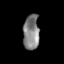
Tissue: lung
Cell type: T cells
Senescence score: 0.1456
Nuclear area (px): 552
Mean DAPI intensity: 130.402